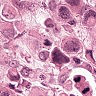
Metastatic tissue present: yes